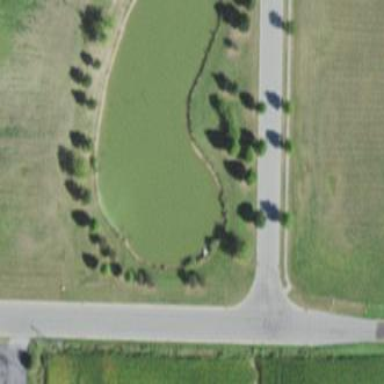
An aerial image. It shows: Peaceful pond surrounded by nature.